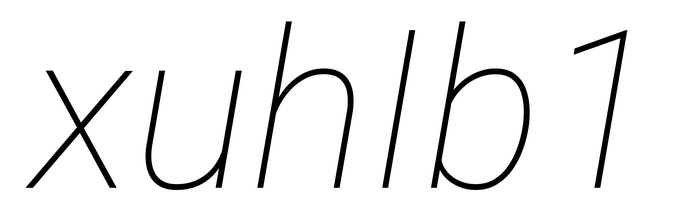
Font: Roboto-Italic_Thin_Italic